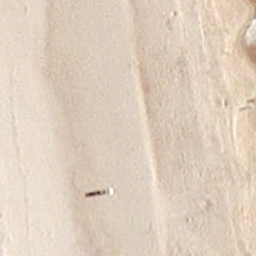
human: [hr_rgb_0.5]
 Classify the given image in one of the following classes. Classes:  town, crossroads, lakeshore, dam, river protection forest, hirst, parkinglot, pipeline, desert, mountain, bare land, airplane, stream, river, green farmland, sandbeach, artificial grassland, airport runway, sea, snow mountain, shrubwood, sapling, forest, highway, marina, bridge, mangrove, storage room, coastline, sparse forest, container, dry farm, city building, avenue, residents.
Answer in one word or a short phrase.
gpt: sandbeach